Question: I have a little alignment problem that I cannot solved.
I am using Angular Material checkbox component for showing list of options and the user can click on them and choose multiple options. Everything is working fine but i am facing a little bit of style issue that i really cannot solve.
<URL>
What I want to have at the end is have all the checkboxes aligned at the right of the available space.

Does anyone have a solution to this?
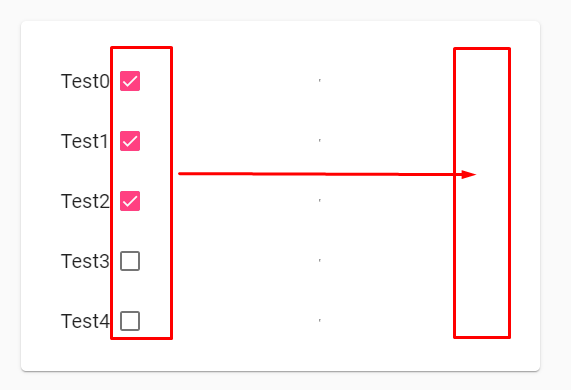
Answer: An easy way to solve this is to use Angular Material's 'mat-selection-list' (<URL> and then excluding its ripple effect, where the checkbox is already aligned on the right side.
component.ts
'''
testItems: string[] = ['Test 1', 'Test 2', 'Test 3', 'Test 4', 'Test 5'];
'''
component.html
'''
<mat-selection-list [disableRipple]="true" #item>
<mat-list-option *ngFor="let test of testItems">
{{test}}
</mat-list-option>
</mat-selection-list>
'''
The benefit of this is that you don't have to deal with default 'mat-checkbox' styling and 'mat-selection-list' is an Angular component too, resulting in an <URL>.
Outcome of StackBlitz: